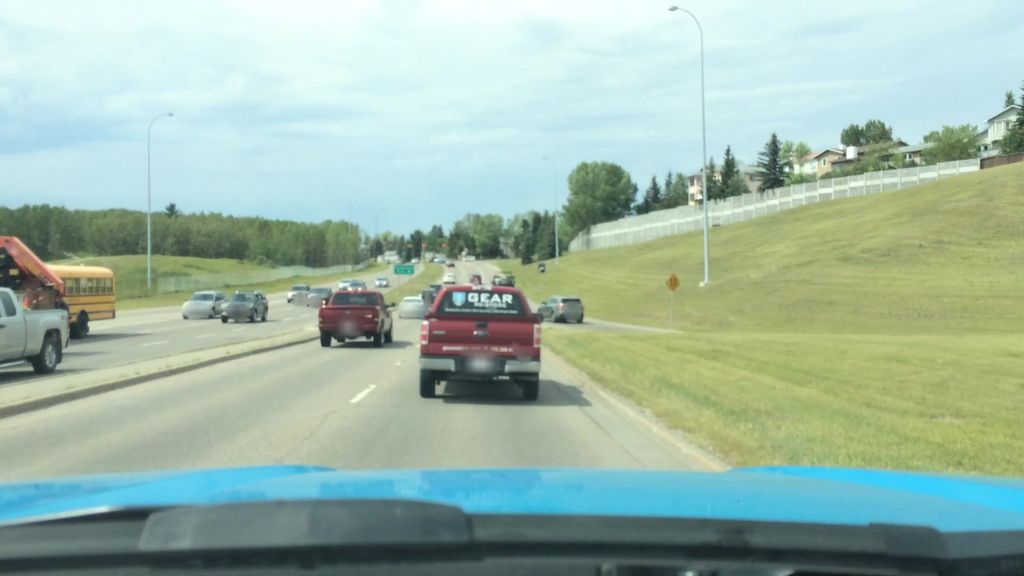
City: calgary